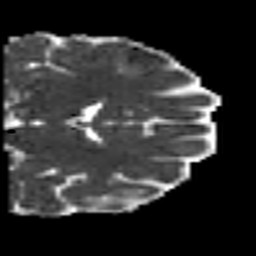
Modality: MD
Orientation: coronal
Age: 30
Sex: female
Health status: healthy
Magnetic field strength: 3 T
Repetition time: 7 s
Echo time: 0.0926 s